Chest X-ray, AP view. Patient: 25 years old, sex F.
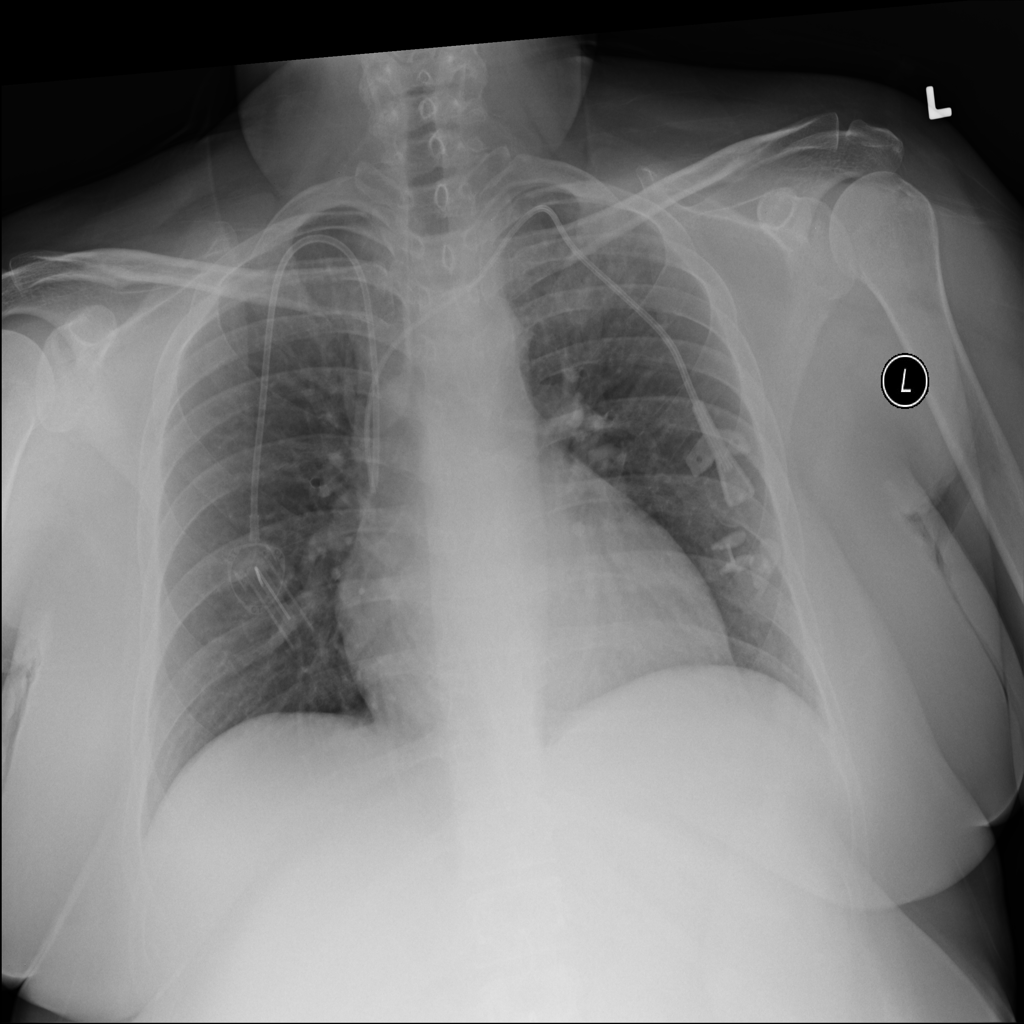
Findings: No Finding